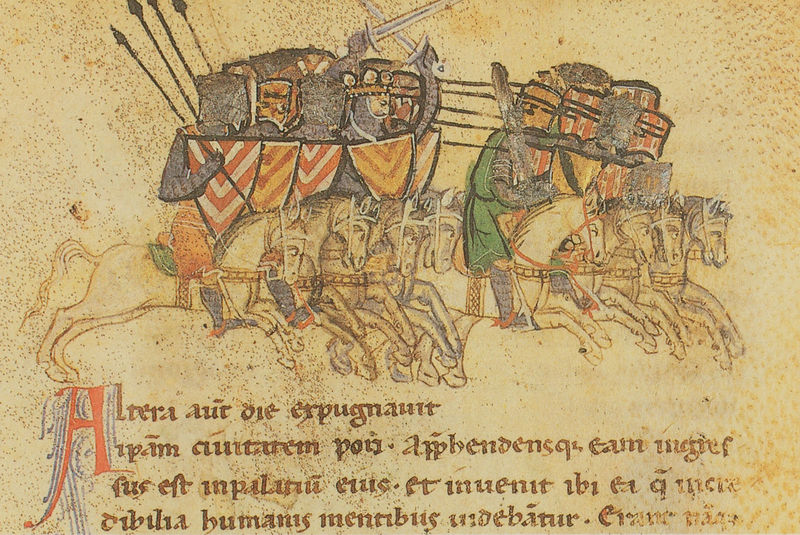
Titel: Alexanderroman
Institution: Leipzig, Stadtbibliothek
Schlagwörter: grün, männer, orange, weiss, rot, gold, krone, pferd, pferde, reiter, hufe, sattel, schrift, linien, krieg, könig, soldaten, schild, buch, illustration, schwert, text, waffen, initiale, helm, ritter, rüstung, wappen, helme, krieger, lanzen, visier, speer, speere, zeilen, letter, handschrift, acht, infanterie, latein, schilde, buchmalerei, kalligrafie, riter, latin, blaukampf